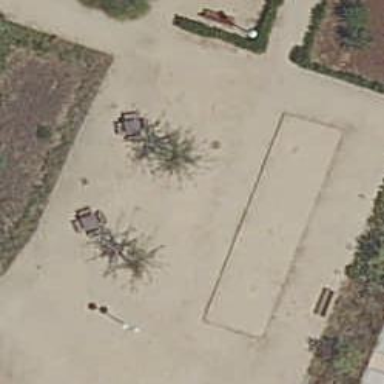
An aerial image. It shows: Picnic table located in leisure land area.